Field crop: maize
Growth stage: 1
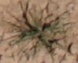
Species: lolium